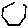
Label: hexagon